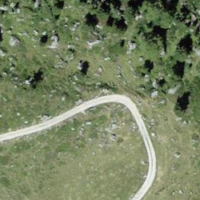
EUNIS habitat code: 26
Species observed at this site:
Rhododendron ferrugineum